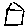
Label: house